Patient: sex F, age 83
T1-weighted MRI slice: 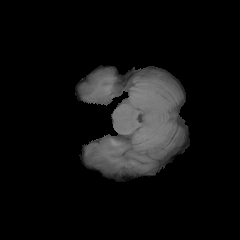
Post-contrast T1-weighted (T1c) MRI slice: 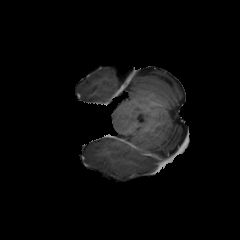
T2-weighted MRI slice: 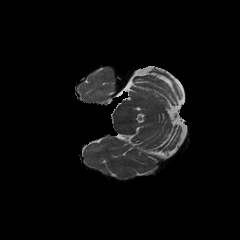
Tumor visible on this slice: no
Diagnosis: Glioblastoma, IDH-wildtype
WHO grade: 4